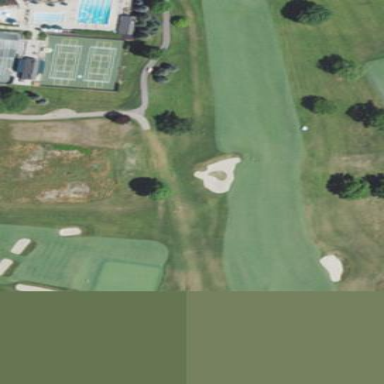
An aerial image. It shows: Rough area on grassy golf course.